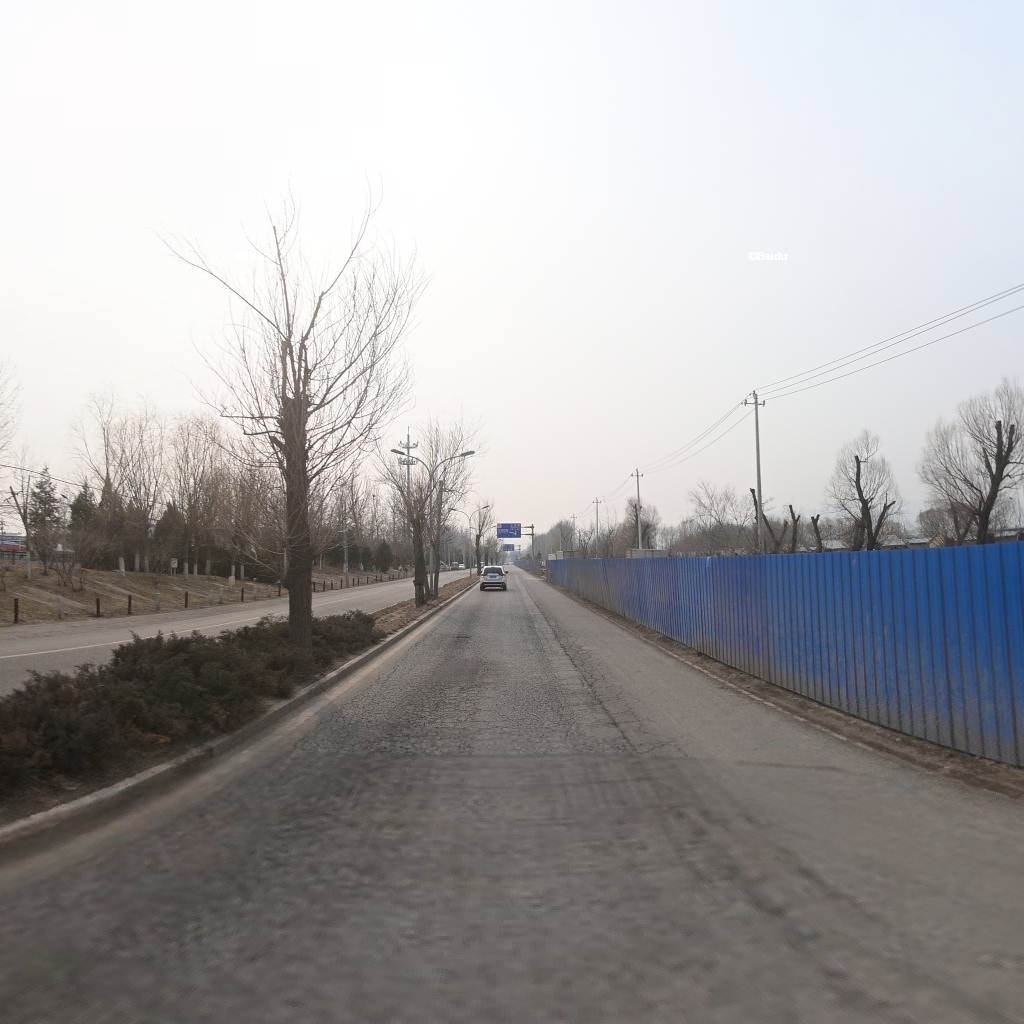
Region: Haidian
Road damage annotations: alligator crack